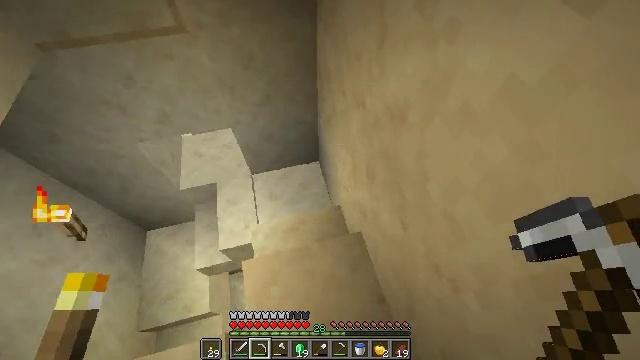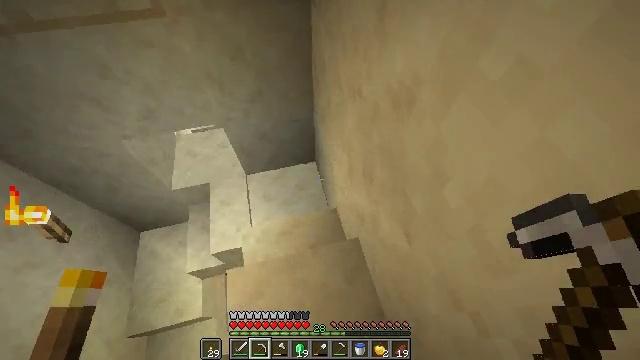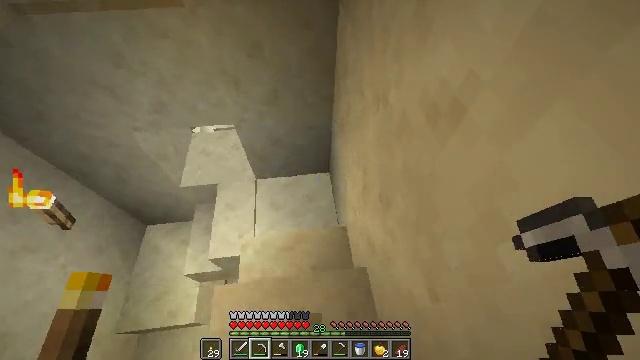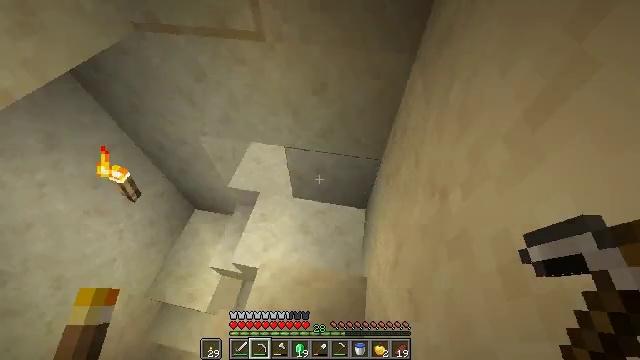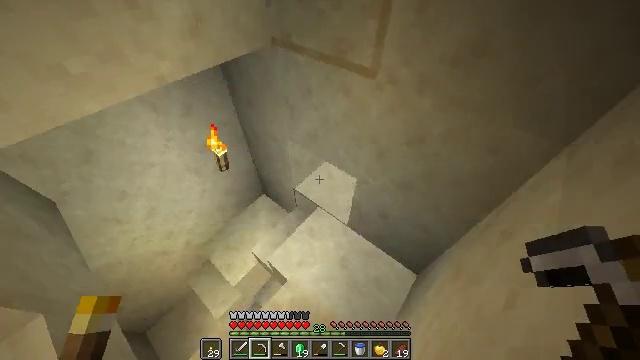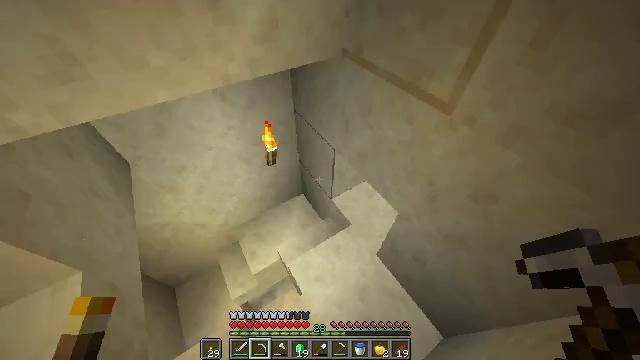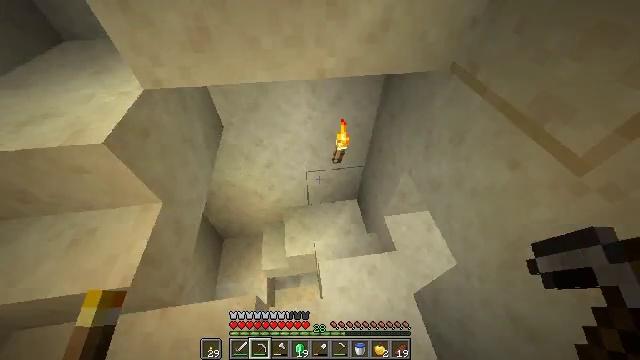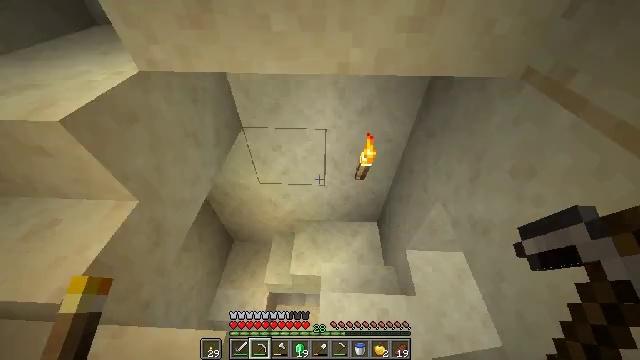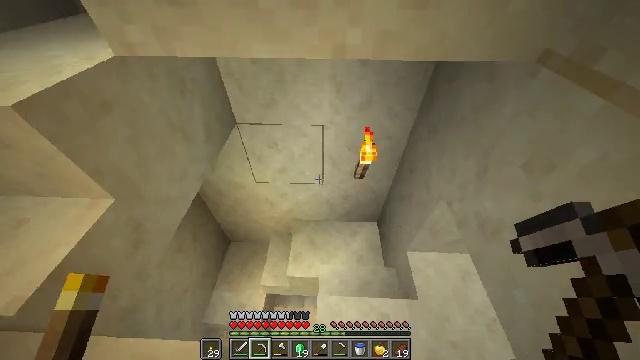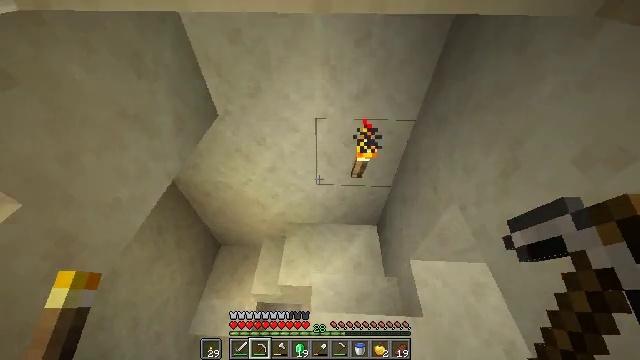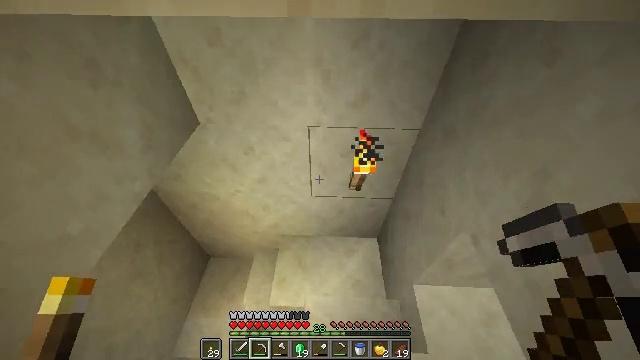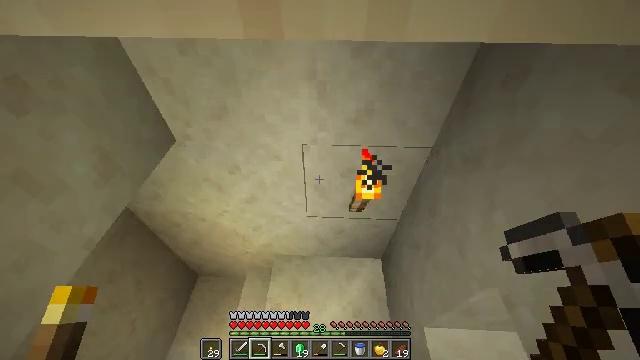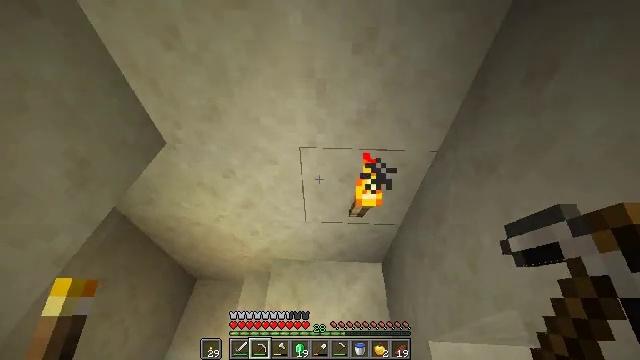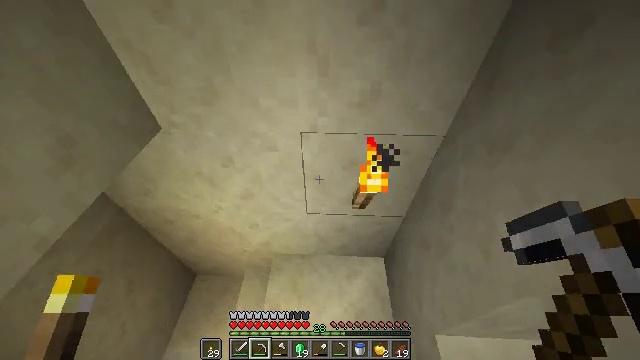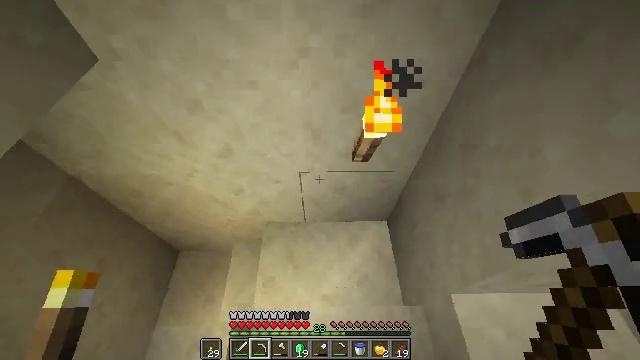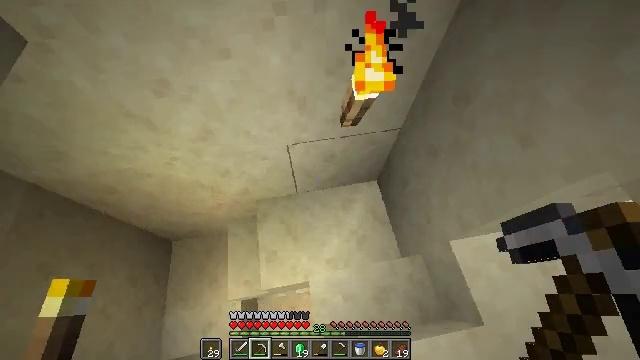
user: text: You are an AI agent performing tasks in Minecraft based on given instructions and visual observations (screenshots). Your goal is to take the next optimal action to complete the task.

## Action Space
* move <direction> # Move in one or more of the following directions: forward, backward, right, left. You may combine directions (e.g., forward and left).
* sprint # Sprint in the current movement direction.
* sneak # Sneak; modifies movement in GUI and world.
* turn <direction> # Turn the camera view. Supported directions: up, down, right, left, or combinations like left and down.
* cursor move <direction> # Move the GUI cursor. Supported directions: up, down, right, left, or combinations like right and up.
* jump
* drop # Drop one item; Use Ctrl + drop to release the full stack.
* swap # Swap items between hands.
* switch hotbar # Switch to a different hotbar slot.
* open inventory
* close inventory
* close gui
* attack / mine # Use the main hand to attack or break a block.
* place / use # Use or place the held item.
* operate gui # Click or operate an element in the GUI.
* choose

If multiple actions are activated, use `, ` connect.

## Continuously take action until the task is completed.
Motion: motion action
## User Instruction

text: Mine a hay block from the field.
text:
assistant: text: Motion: move forward, sprint
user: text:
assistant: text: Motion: move forward, sprint, turn left and up
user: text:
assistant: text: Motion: move forward, sprint, turn left and up
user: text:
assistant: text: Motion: move forward, sprint, turn left and up
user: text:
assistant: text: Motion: move forward, sprint, turn left
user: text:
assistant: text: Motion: move forward, sprint, turn left
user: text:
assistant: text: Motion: move forward, sprint, turn left and up
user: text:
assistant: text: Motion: move forward, sprint
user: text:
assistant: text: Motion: move forward, sprint
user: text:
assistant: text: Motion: move forward, sprint
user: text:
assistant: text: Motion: move forward, sprint
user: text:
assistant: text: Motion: move forward and move left, sprint
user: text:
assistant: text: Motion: move forward and move left, sprint
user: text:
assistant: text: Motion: move forward and move left, sprint, turn right and down
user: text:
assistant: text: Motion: move left, sprint, turn right and down
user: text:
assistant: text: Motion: move left, turn right and down
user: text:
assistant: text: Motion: move left, turn right and down
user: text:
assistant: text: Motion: move back and move left, turn right
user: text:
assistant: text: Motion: move back and move left, turn right
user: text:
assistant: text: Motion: move back and move right, turn right and up
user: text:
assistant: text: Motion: move back and move right, turn right and up
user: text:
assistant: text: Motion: move right, turn right
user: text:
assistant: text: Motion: move right, turn right
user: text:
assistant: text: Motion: move right
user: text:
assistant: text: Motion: move forward and move right
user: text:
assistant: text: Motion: move forward and move right
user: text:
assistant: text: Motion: move forward and move right, turn left and up
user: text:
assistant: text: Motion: move forward and move right, turn left and up
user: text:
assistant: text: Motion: move forward and move right, turn left and up
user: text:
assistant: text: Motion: move forward, turn left